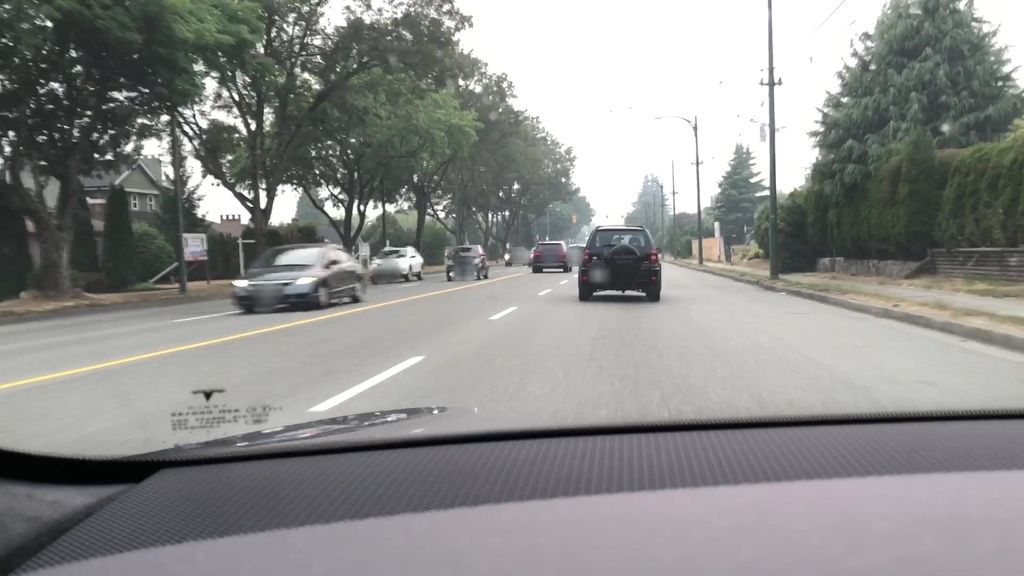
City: vancouver